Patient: sex F, age 55
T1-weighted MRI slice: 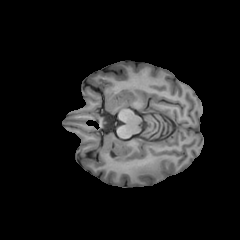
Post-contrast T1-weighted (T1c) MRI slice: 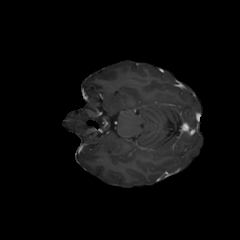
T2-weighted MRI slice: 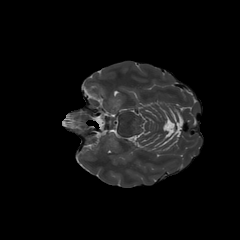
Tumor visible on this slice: no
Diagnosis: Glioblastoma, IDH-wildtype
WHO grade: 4